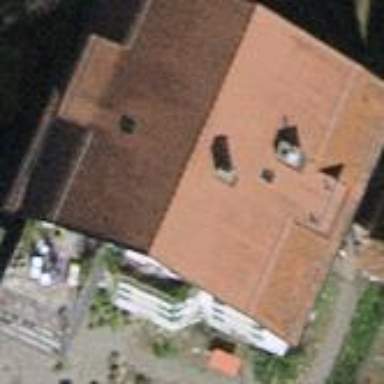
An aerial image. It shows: Apartments building with gambrel roof.